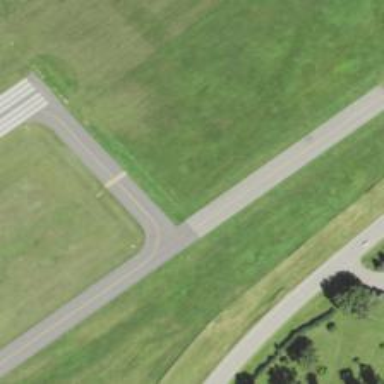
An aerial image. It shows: Image of taxiway at airport.